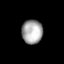
Tissue: lung
Cell type: Epithelial cells
Senescence score: 0.178
Nuclear area (px): 492
Mean DAPI intensity: 165.866